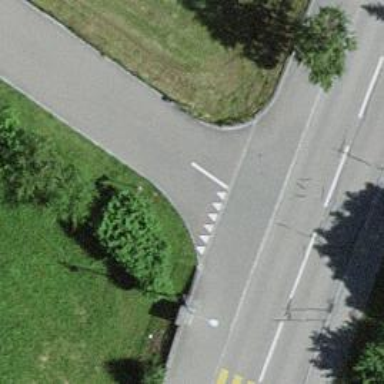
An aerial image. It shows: Road with "give way" sign.